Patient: sex M, age 74
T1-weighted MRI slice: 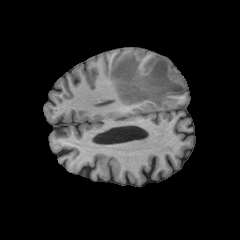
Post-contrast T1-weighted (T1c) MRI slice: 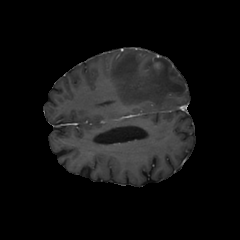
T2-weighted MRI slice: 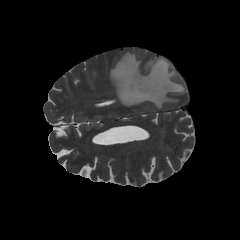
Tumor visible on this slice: yes
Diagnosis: Glioblastoma, IDH-wildtype
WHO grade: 4